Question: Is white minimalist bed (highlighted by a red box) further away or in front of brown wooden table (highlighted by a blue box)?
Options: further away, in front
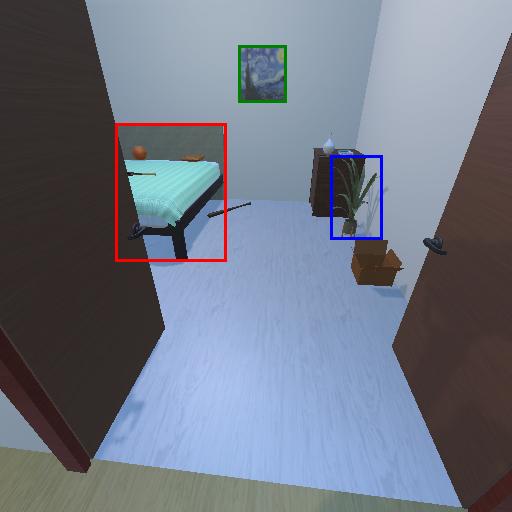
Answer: further away